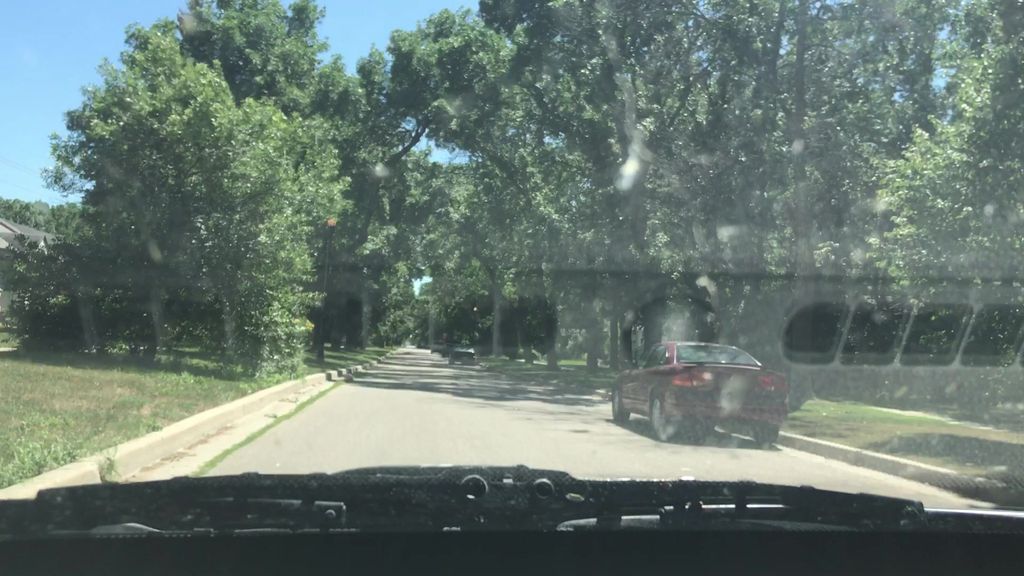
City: winnipeg